Question: Hello i want to disable / enable button with check box.
myproject:

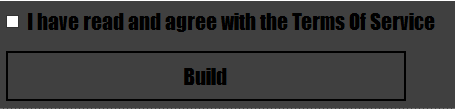
Answer: If I understood correctly you question, there is a called on the Control.
Here is a <URL>
: (Just to make more clear the answer based on comments)
It belogns to the 'Winforms' API as this property is part of the of 'System.Windows.Forms'
As most (if not every) control inherits from <URL> and this Class has the property which states that
So, every Control that inherits from this Class can use that property.